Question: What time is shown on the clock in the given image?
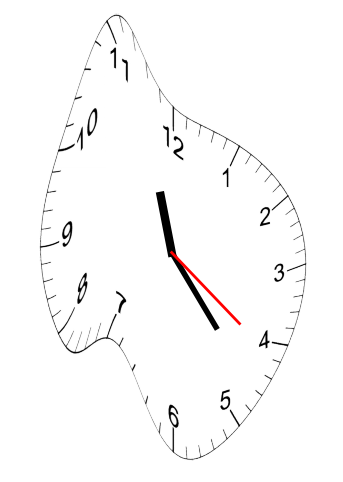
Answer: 11:23:21